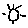
Label: sun